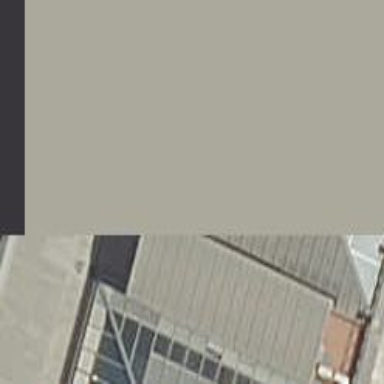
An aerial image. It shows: Building with hipped metal roof.